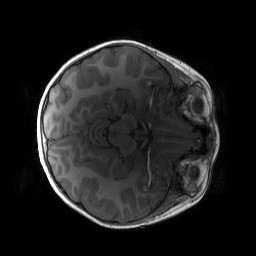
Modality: T1w
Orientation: axial
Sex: female
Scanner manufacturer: siemens
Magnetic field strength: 3 T
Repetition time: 1.9 s
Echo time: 0.00243 s